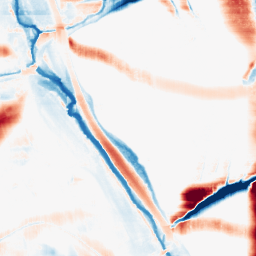
Category: morphological
Decomposition family: morphological_rect
Decomposition parameters: operation: average
width: 50
height: 20
Upsampling method: cubic_mitchell
Upsampling parameters: scale: 8
Upsampling scale: 8